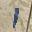
Label: 1